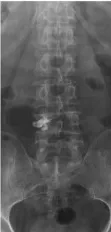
6 months postoperative.
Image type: radiology (x_ray)